Question: I made sample project for map MapBox its done but when i am terrain map type set its show perfectly but issue is example(label) shown. How can i remove for this issue? Help me thanks in advance.
I show issue for this image.

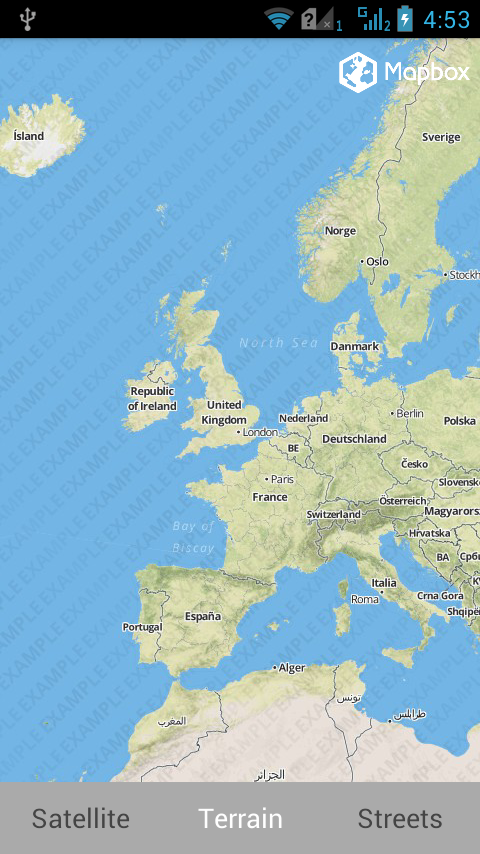
Answer: This library is open source. Go in and remove the label by editing the source code. There is not a public API for this.